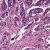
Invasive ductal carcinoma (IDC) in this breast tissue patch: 1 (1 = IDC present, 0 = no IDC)